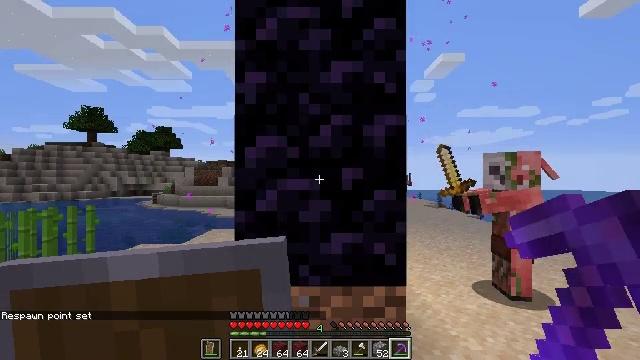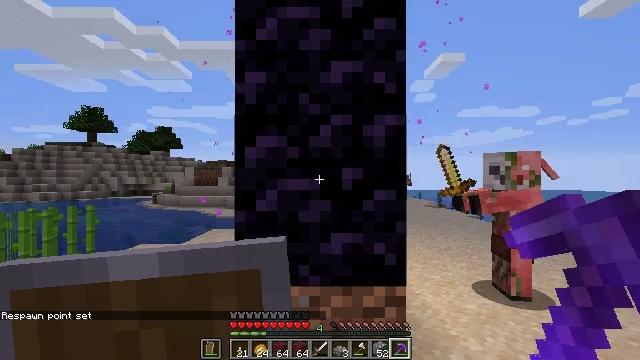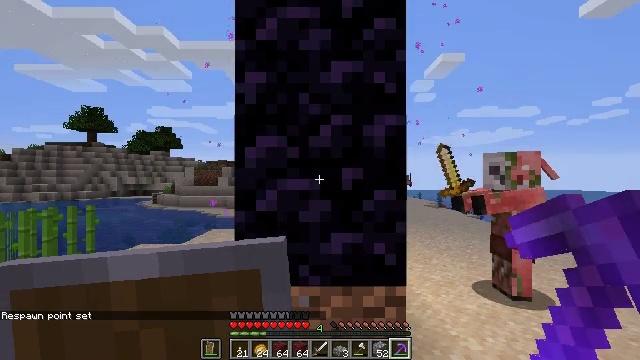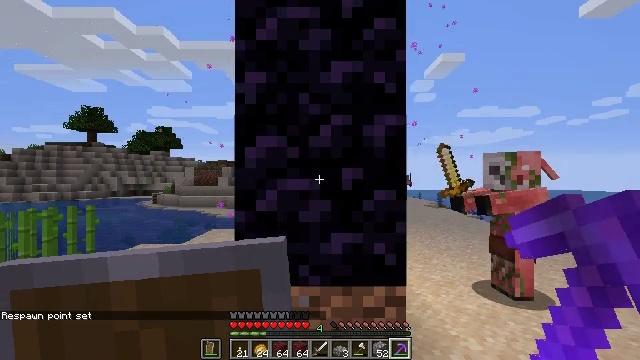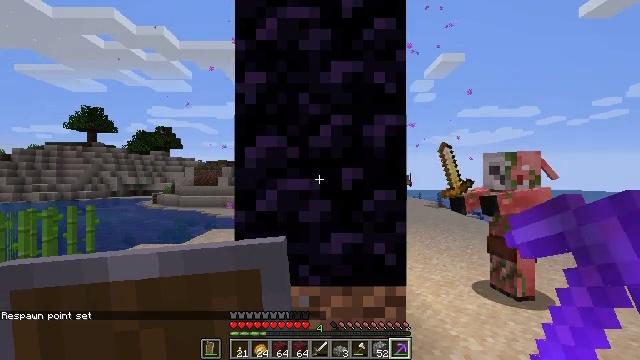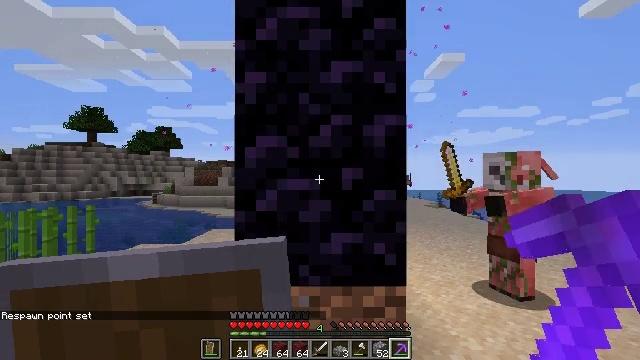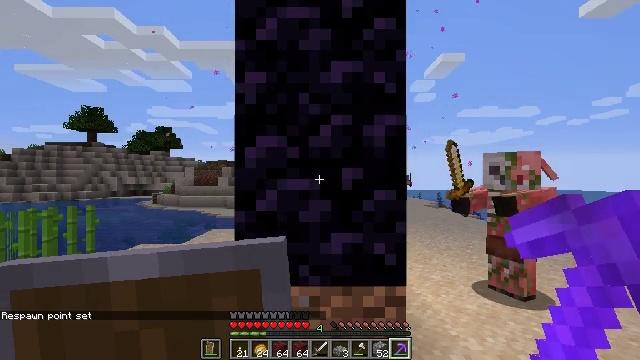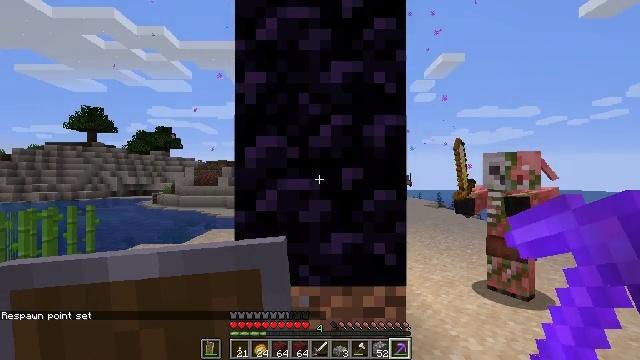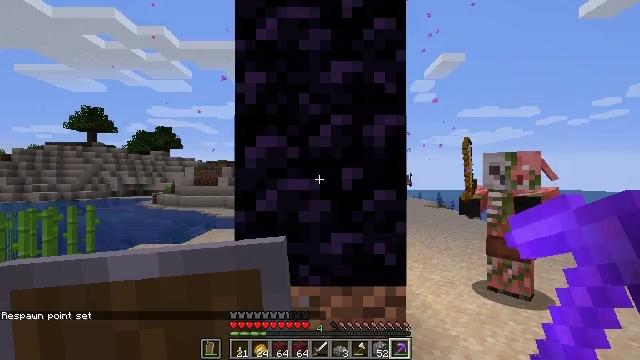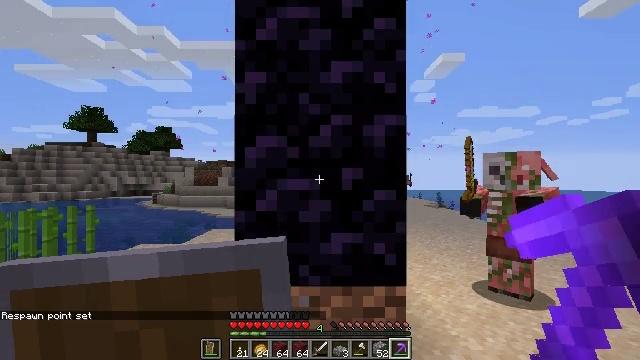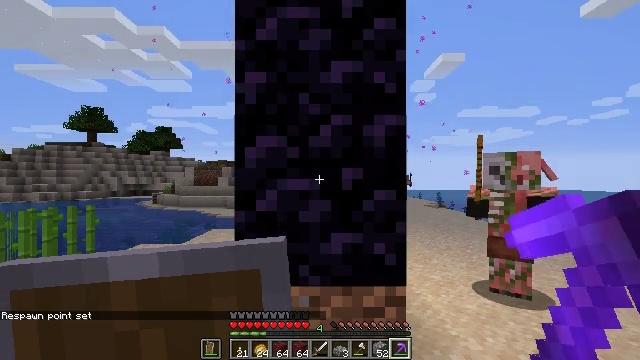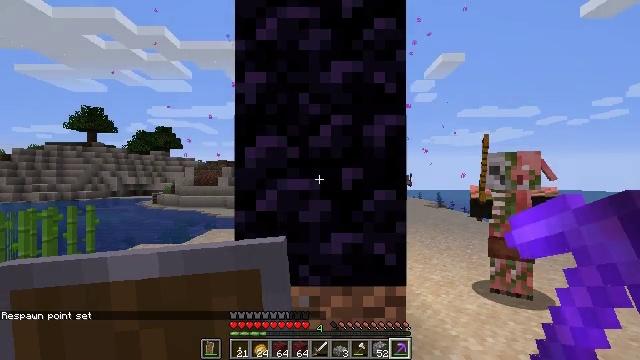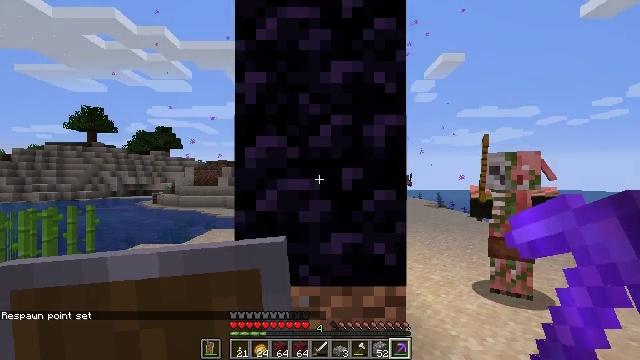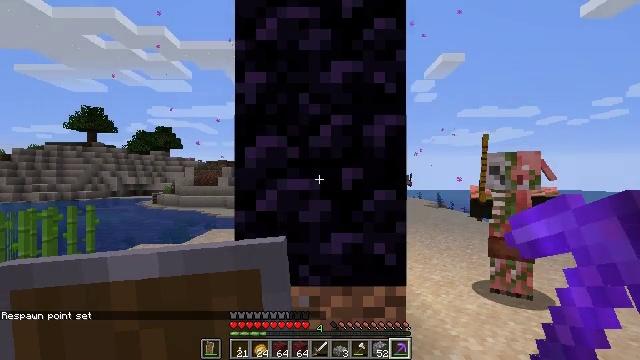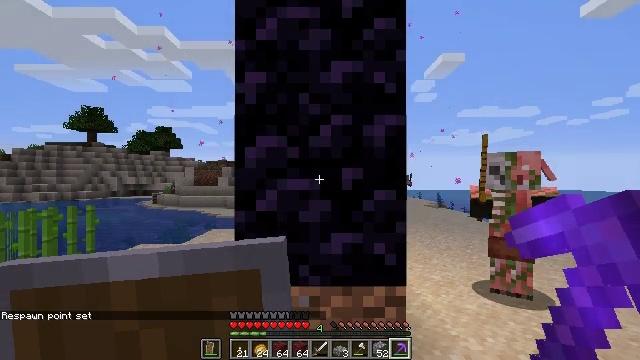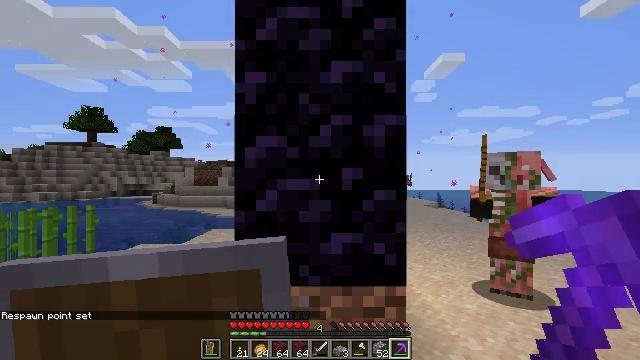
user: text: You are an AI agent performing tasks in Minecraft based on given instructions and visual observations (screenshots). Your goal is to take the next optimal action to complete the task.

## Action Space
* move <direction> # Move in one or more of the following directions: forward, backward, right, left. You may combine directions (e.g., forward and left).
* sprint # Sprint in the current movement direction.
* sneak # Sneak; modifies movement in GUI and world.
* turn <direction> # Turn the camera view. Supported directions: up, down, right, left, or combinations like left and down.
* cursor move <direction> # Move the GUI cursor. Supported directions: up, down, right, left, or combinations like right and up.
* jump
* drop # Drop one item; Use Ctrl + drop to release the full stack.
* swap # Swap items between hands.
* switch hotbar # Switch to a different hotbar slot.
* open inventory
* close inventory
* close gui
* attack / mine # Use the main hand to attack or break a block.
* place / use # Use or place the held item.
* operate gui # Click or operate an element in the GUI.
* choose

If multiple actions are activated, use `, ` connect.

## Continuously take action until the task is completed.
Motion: motion action
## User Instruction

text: craft item air
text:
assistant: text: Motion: no_op
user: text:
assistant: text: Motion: no_op
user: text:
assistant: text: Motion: no_op
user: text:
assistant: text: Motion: no_op
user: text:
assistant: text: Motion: no_op
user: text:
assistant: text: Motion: no_op
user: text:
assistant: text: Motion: no_op
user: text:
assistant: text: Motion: no_op
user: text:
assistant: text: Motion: no_op
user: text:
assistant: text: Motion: no_op
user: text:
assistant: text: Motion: no_op
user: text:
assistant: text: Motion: no_op
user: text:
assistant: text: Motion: no_op
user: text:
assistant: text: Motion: no_op
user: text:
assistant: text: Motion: no_op
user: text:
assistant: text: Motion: no_op
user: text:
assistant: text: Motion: no_op
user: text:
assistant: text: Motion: move right
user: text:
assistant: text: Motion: move right, turn right
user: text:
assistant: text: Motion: move forward and move right, turn right
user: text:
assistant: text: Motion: move forward and move right, turn right
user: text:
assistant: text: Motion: move forward and move right
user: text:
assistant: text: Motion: move forward and move right, turn down
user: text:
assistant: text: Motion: move forward and move right
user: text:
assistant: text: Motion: move forward and move right, turn down
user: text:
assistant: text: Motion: move forward and move right, turn left and down
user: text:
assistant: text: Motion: move forward and move right, turn left and down
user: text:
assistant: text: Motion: move forward, turn left and down
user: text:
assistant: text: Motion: move forward, turn left
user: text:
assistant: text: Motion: move forward